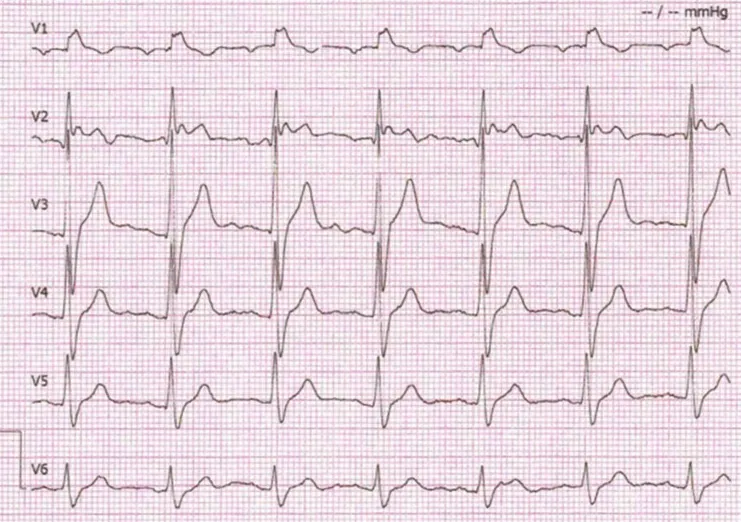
Proband's electrocardiogram. Precordial leads show right bundle branch block morphology with Brugada pattern ST segment elevation in V1 and V2. ECGs in this study were recorded at standard ECG paper speeds of 25 mm/s and 10 mm/mV.
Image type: electrography (ekg)